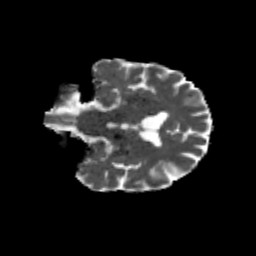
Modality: MD
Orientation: coronal
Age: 61
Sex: male
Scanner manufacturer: siemens
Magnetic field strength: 3 T
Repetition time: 4.71 s
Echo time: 0.0906 s